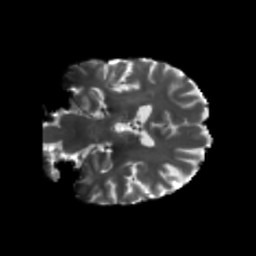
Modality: T2w
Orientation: coronal
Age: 70
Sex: male
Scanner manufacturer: siemens
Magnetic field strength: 3 T
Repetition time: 5.25 s
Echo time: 0.08 s